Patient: sex M, age 68
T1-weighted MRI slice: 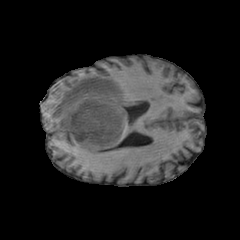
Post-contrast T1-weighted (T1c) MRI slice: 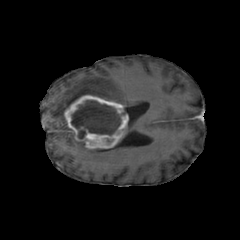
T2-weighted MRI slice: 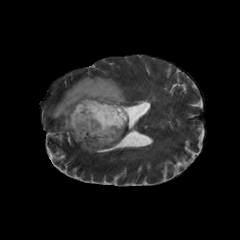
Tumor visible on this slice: yes
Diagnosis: Glioblastoma, IDH-wildtype
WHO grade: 4